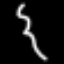
Label: squiggle